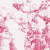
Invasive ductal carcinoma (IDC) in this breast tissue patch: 0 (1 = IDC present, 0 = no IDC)